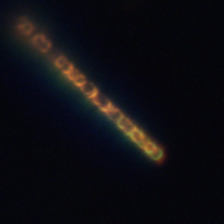
Taxon: Skeletonema
Group: Diatoms